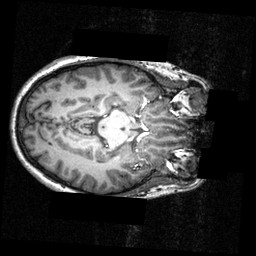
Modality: T1w
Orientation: axial
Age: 24
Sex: female
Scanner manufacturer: siemens
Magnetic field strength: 3.951 T
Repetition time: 1.5 s
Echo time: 0.00335 s